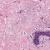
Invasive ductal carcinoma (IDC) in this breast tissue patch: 0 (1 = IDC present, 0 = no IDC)